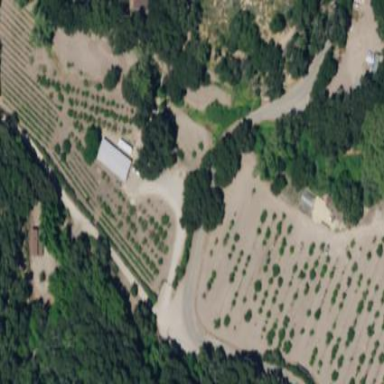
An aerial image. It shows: Orchard.